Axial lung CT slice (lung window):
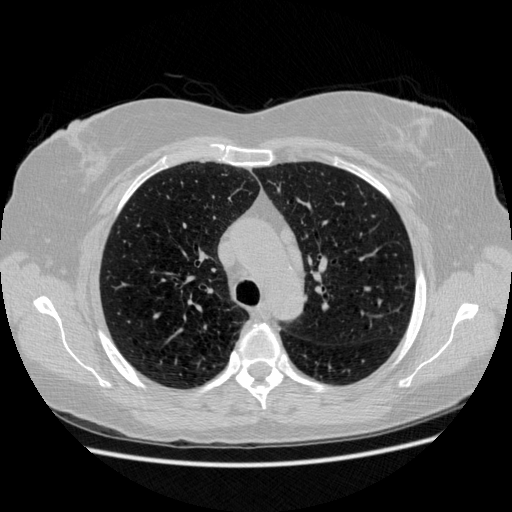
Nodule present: no